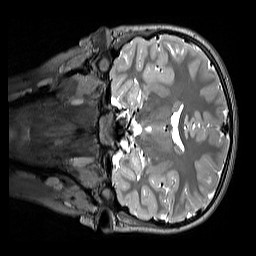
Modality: T2w
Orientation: coronal
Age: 11
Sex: male
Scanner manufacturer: siemens
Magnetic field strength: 3 T
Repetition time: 3.2 s
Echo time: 0.408 s